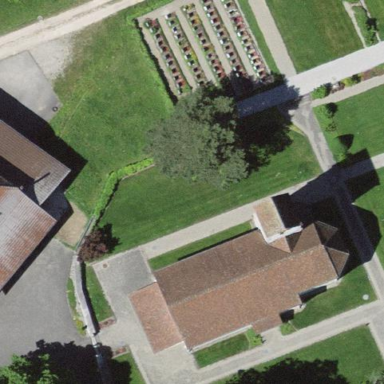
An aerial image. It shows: Religious site.